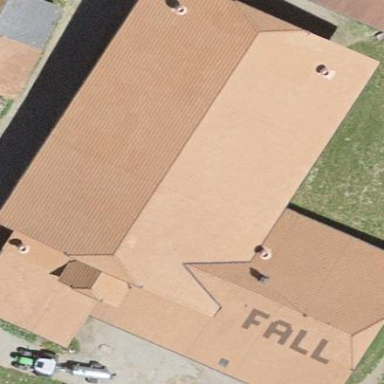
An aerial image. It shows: Farm building.